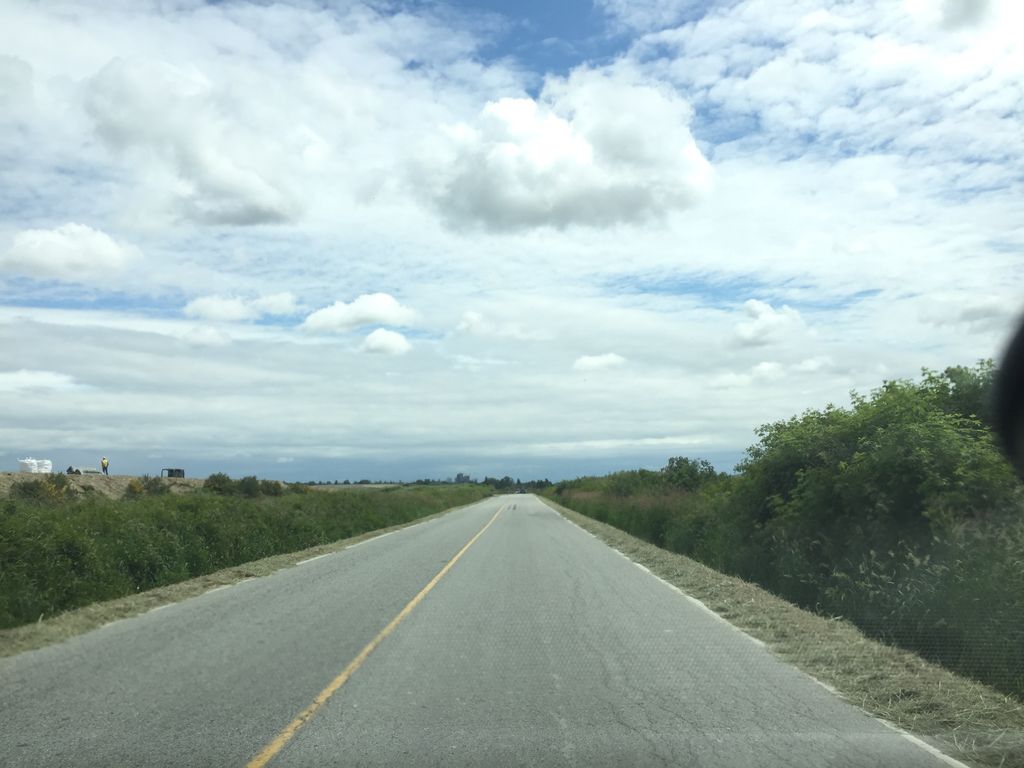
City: vancouver